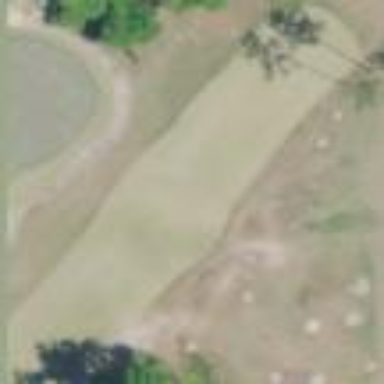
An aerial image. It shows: Grassy area designated as golf fairway.